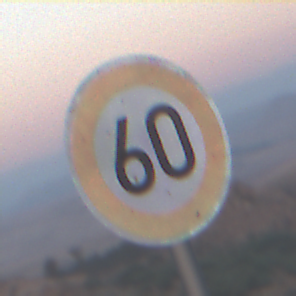
Verkehrszeichen: Geschwindigkeit60
Umgebung: Outdoor, Nature
Tageszeit: SunriseSunset
Wetter: Clear
Licht: Natural
Jahreszeit: NotSpecified
Kontrast: LowContrast